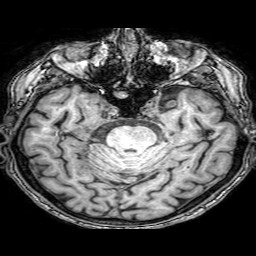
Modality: T1w
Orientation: coronal
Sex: male
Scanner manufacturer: philips
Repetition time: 0.008338 s
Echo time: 0.00388 s